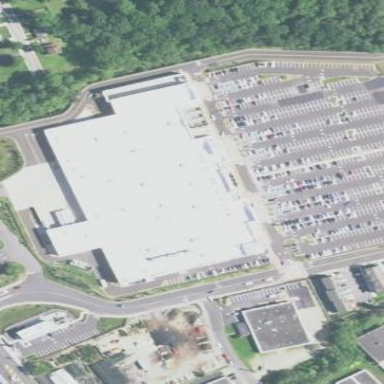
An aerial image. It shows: Retail building housing supermarket.